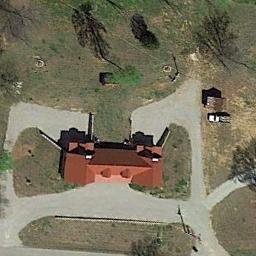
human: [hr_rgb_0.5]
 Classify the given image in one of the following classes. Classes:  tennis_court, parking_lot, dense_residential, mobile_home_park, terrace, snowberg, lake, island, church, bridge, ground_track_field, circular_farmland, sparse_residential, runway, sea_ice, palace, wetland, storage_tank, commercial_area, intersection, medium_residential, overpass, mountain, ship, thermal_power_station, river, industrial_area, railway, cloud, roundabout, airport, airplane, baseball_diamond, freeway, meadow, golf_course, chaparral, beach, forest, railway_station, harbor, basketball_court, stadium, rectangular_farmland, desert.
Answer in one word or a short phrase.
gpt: sparse_residential